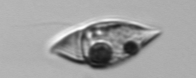
Label: Amphidinium